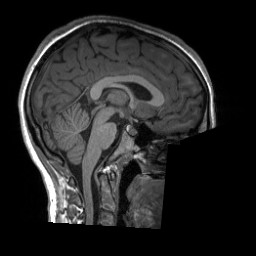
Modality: T1w
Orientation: sagittal